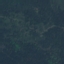
Land use / land cover class: Forest